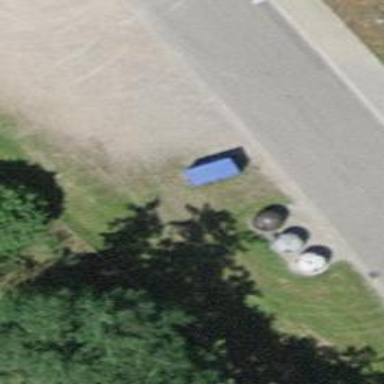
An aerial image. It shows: Recycling container at amenity designated for recycling.